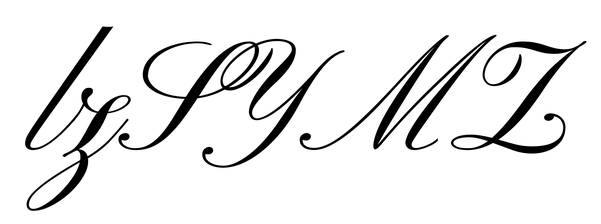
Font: PinyonScript-Regular